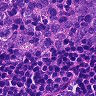
Metastatic tissue present: no